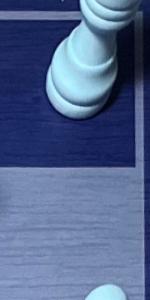
Label: Empty